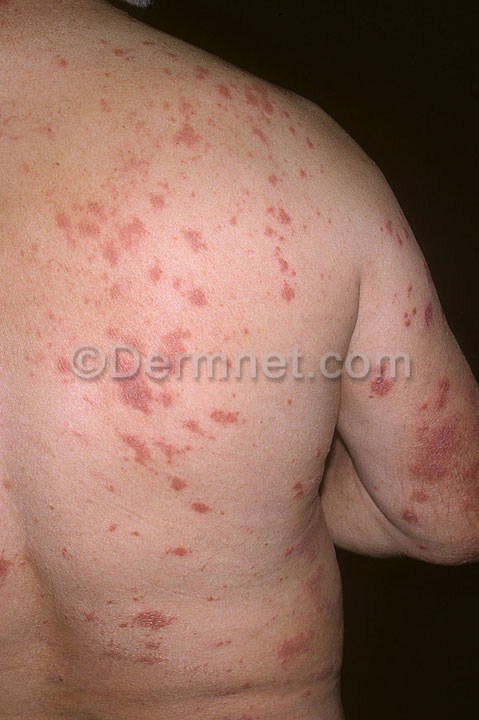
Disease: Psoriasis pictures Lichen Planus and related diseases